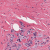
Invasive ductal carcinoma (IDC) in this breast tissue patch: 1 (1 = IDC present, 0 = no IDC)